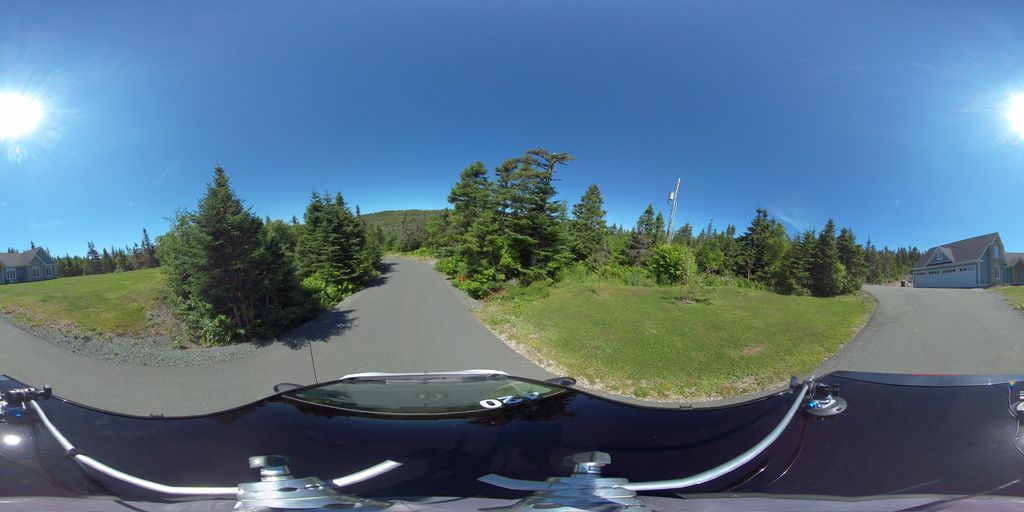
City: st_johns